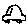
Label: car